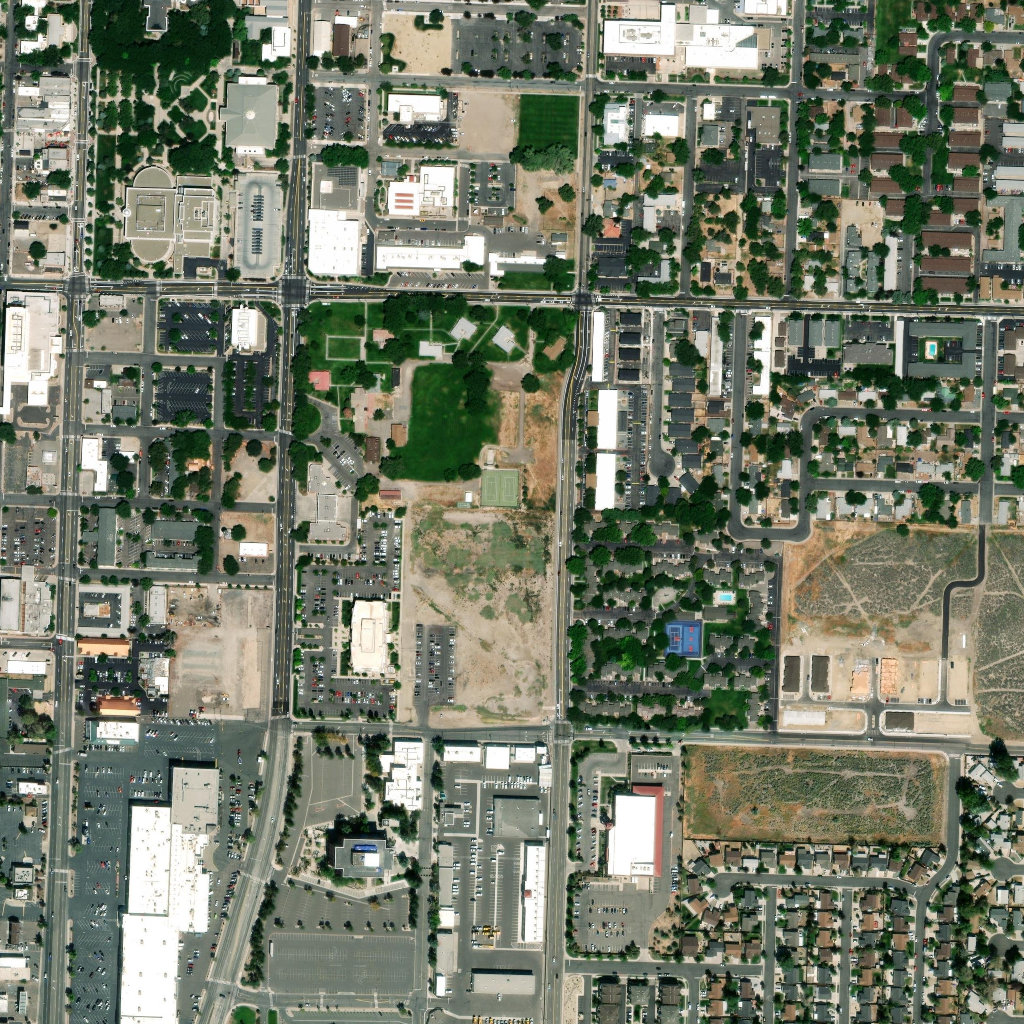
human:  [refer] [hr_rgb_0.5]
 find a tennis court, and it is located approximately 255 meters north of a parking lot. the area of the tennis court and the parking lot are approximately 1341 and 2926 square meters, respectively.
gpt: <box>[[47, 45, 50, 49, 0]]</box>